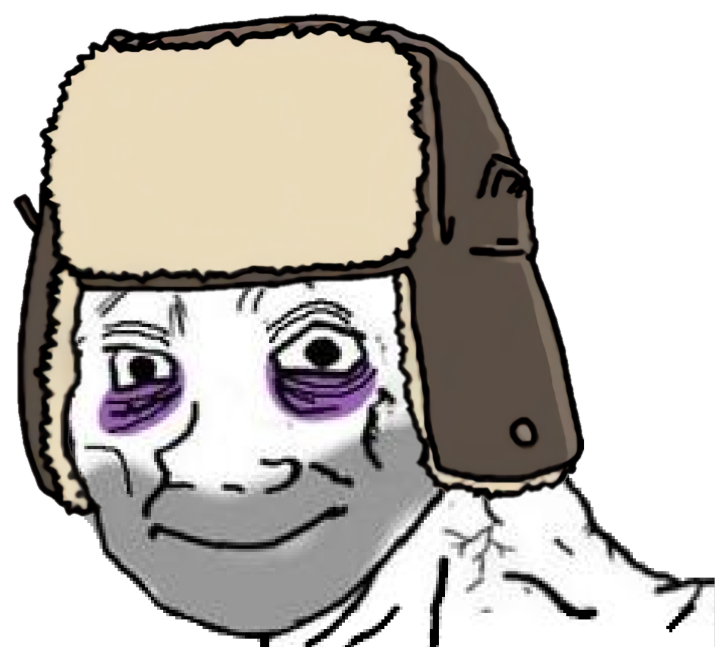
Label: 5_Smugjak